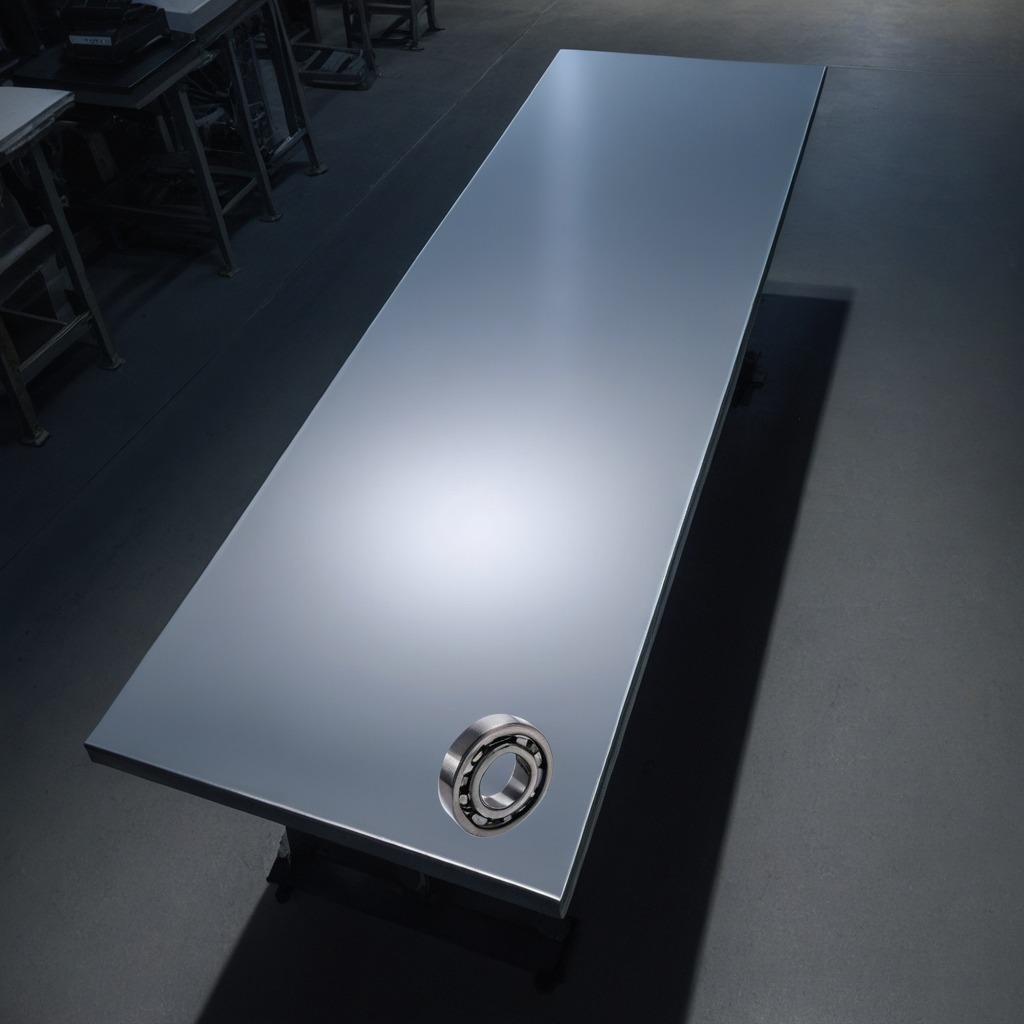
A metal ball bearing is lying on the clean empty table in the basement in the evening soft directional lighting.